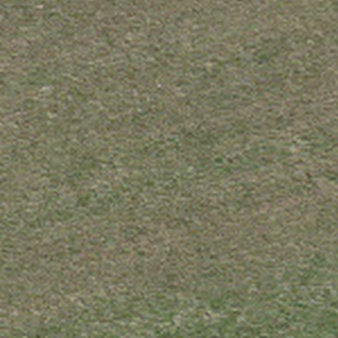
Label: other